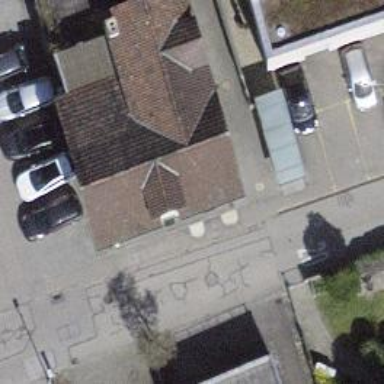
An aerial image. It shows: Restaurant.